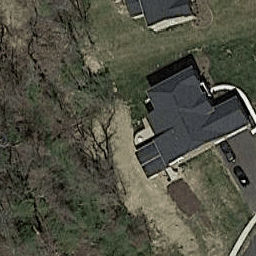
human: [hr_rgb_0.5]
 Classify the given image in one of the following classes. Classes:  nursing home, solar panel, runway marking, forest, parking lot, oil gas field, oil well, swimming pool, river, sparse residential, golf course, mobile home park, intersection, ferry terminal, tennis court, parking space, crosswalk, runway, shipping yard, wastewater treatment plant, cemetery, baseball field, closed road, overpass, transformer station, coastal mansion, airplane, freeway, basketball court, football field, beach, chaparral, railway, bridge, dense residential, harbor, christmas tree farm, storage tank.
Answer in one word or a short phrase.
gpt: sparse residential